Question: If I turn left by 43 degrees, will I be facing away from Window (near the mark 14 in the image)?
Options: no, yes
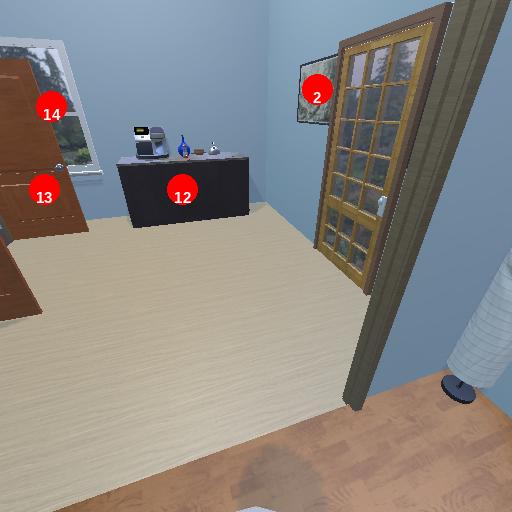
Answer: no